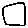
Label: square